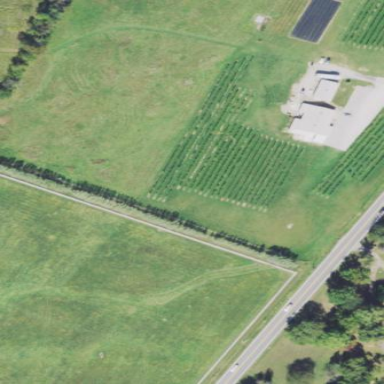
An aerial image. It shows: Vineyard growing grapes.